Question: I'm writing a CLI utility to use to update Drupal modules.
I've run into a snag in the process where my script will not hit the 'if()' condition:
'''
if(confirm_delete == 'Yes'):
print 'Will delete ' + to_delete_modules.split(',')
'''
I'm getting output like:

I'm trying to get it to print the line below, and not hit the 'except' statement
'''
print 'Will delete ' + to_delete_modules.split(',')
'''
Does anyone see anything lingering here?
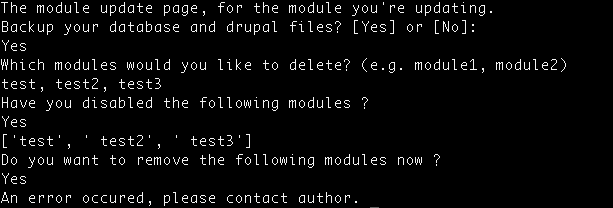
Answer: You have 'TypeError: cannot concatenate 'str' and 'list' objects' in your line
'''
'Will delete ' + to_delete_modules.split(',')
'''
You cannot concatenate 'str' with a 'list' which is returned by 'to_delete_modules.split(',')'.
If you print out the exception, you should be able to see that error message:
'''
try:
...
print 'Will delete ' + to_delete_modules.split(',')
except Exception as e:
print 'An error occured, please contact author.'
print e # TypeError: cannot concatenate 'str' and 'list' objects
'''